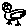
Label: bird